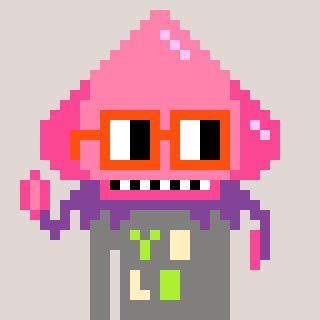
a pixel art character with square orange glasses, a squid-shaped head and a bluegrey-colored body on a warm background